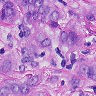
Metastatic tissue present: yes